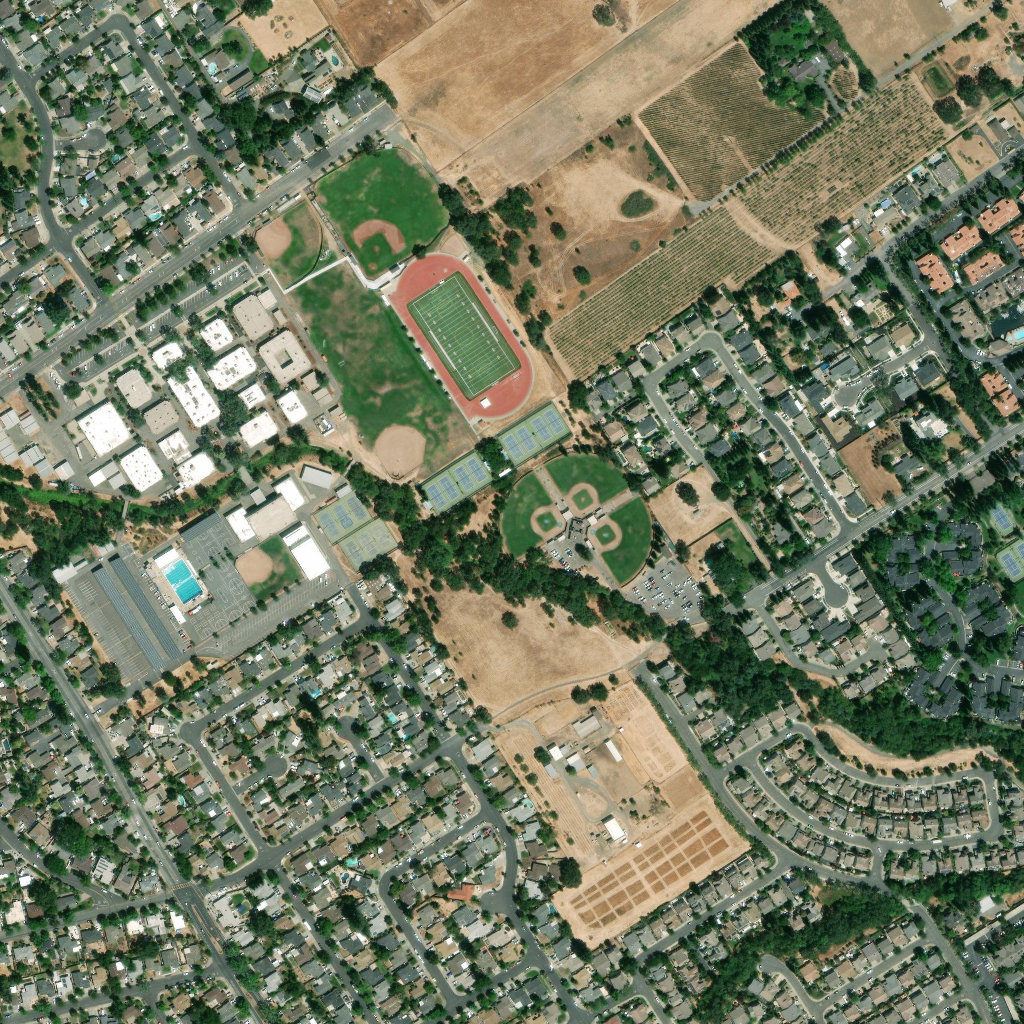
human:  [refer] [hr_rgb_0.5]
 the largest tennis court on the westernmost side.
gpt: <box>[[30, 47, 39, 56, 0]]</box>

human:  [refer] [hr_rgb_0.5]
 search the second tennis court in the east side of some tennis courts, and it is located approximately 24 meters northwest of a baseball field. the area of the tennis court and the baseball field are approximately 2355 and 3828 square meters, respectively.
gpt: <box>[[40, 43, 48, 50, 0]]</box>

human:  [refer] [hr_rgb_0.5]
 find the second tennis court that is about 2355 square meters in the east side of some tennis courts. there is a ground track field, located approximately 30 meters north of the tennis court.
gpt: <box>[[40, 43, 48, 50, 0]]</box>

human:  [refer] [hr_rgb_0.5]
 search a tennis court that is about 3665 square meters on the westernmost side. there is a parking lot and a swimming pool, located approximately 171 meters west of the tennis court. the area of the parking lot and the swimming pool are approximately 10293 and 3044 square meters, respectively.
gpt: <box>[[30, 47, 39, 56, 0]]</box>